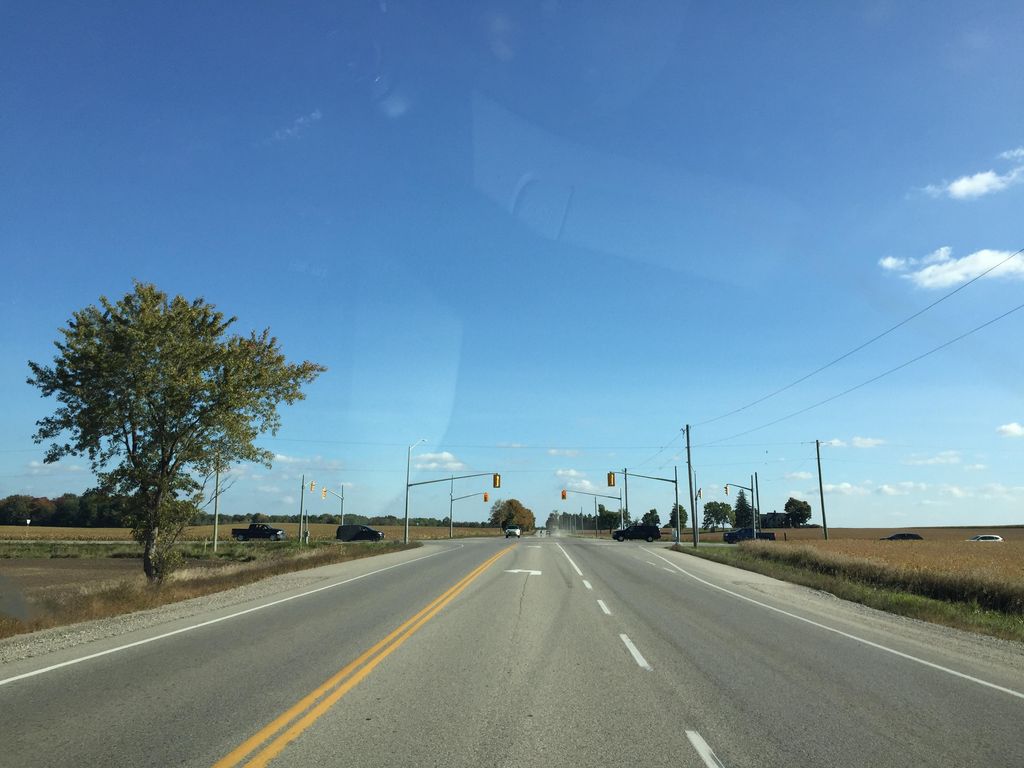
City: kitchener-waterloo